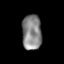
Tissue: lung
Cell type: Others
Senescence score: 0.2315
Nuclear area (px): 675
Mean DAPI intensity: 134.117